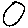
Label: circle